Interaction volume radius: 5 \u00c5
Interaction volume height: 10 \u00c5
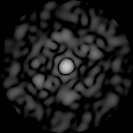
Disorder parameter: 0.7741